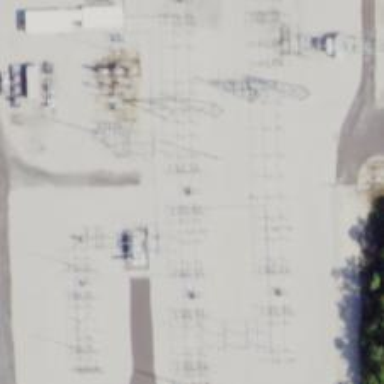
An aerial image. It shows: Switch for power supply.